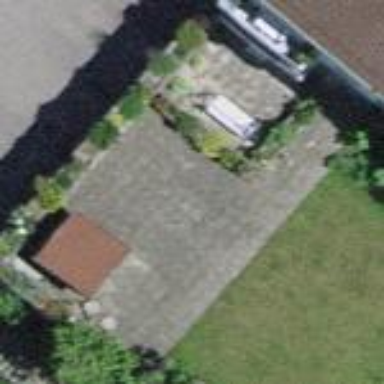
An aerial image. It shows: Group of garages.